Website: bh-photo
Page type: newsletter-management
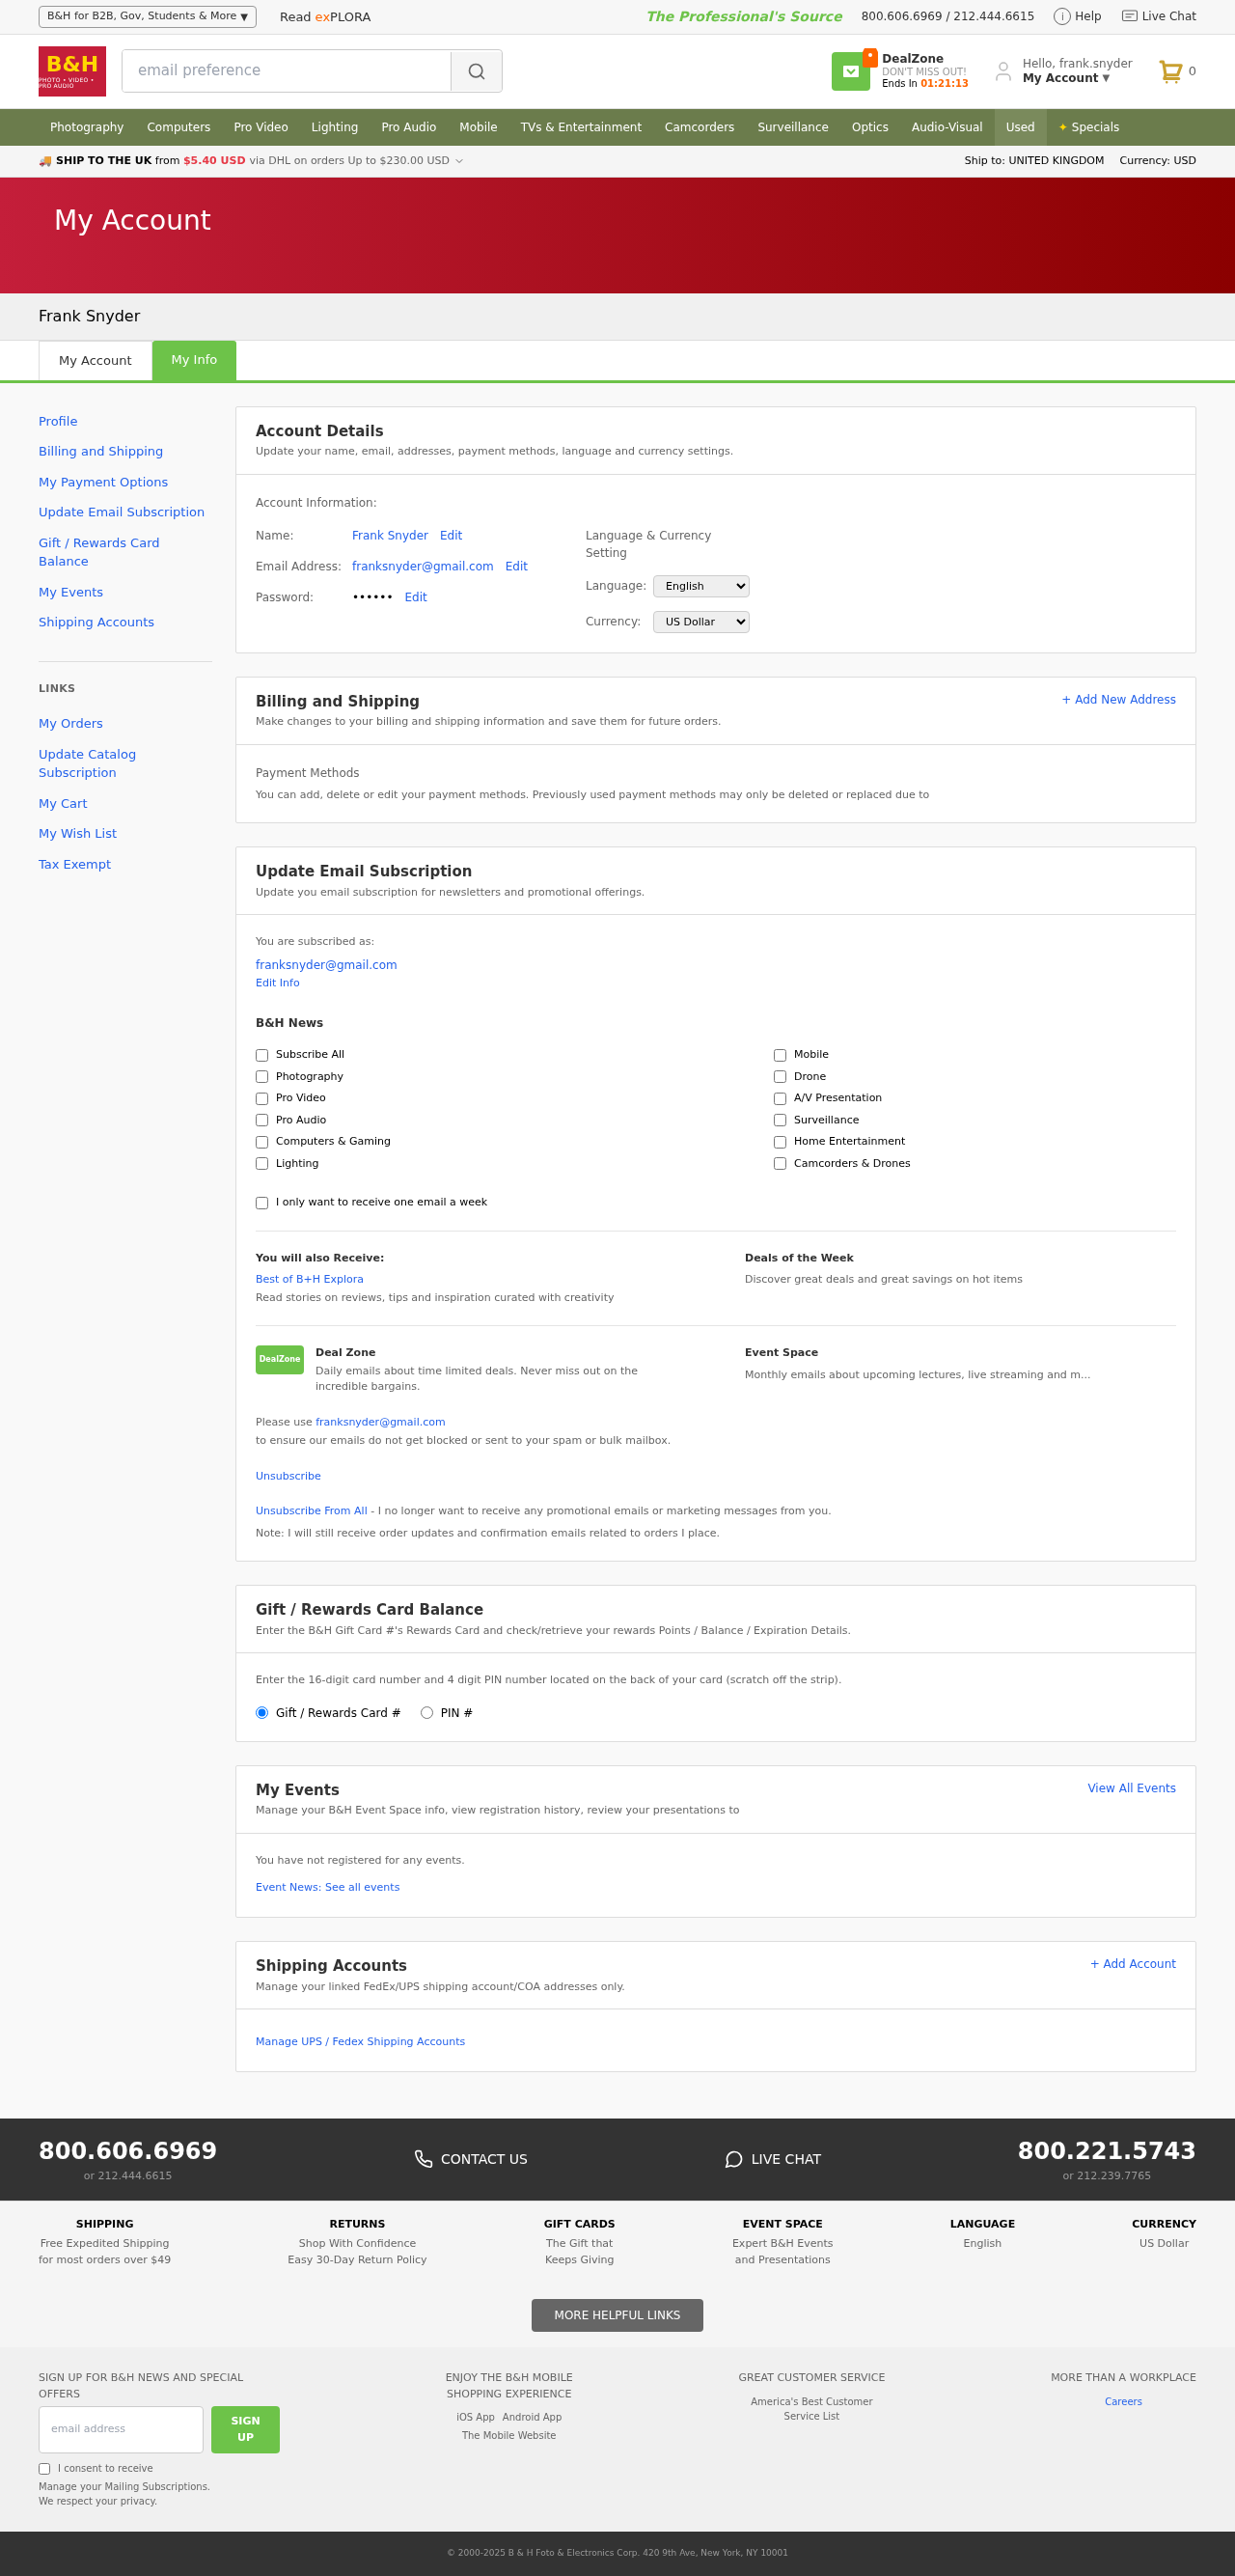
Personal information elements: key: PII_EMAIL
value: franksnyder@gmail.com
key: PII_FULLNAME
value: Frank Snyder
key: PII_LOGIN_USERNAME
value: frank.snyder
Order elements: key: ORDER_NUM_ITEMS
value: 0
Search elements: key: HEADER_SEARCH
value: email preference